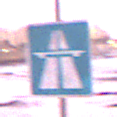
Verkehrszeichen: Autobahn
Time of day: SunriseSunset
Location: Outdoor (Urban)
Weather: PartlyCloudy
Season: NotSpecified
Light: Natural